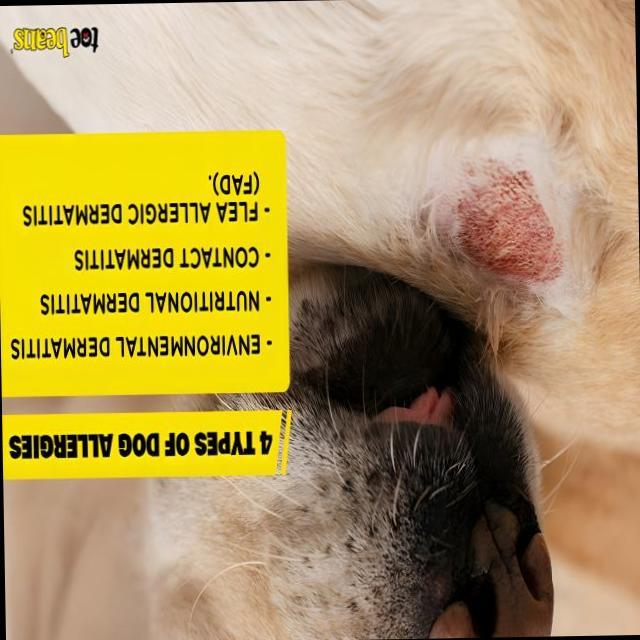
Canine dermatitis — inflammation of the skin presenting with erythema, pruritus, papules, and excoriation. May be allergic, contact, or atopic in origin.